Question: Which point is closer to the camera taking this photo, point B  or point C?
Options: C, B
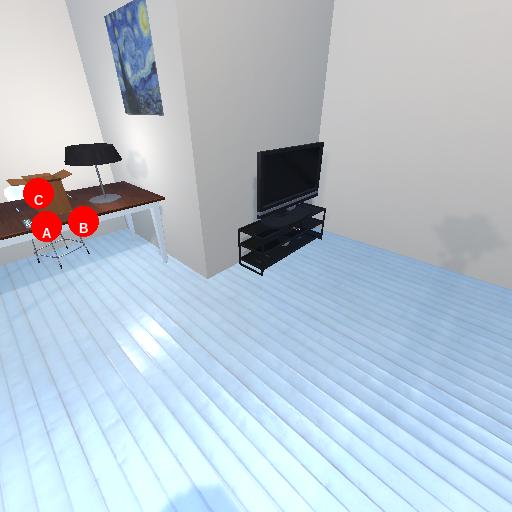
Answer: C